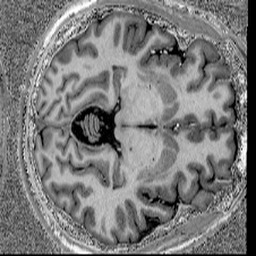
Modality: UNIT1
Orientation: axial
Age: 48
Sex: male
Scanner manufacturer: siemens
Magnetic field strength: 7 T
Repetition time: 4.3 s
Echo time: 0.00227 s